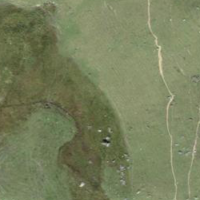
EUNIS habitat code: 23
Species observed at this site:
Geum montanum